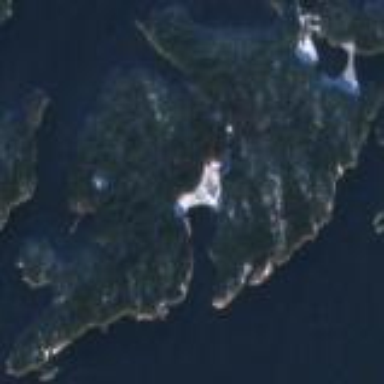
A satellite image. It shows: Island with natural coastline.